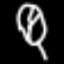
Label: leaf